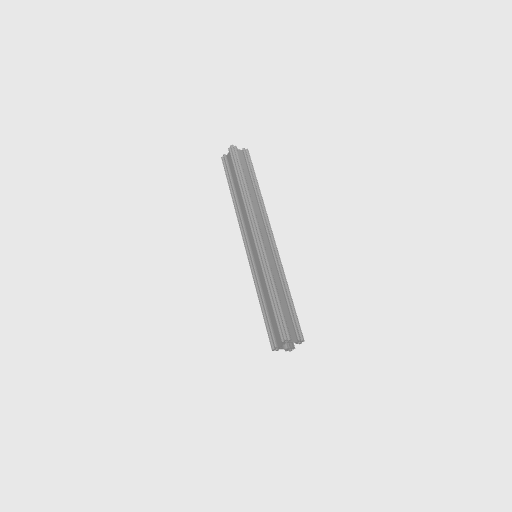
Part: OpenGoRAIL240